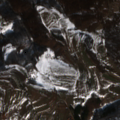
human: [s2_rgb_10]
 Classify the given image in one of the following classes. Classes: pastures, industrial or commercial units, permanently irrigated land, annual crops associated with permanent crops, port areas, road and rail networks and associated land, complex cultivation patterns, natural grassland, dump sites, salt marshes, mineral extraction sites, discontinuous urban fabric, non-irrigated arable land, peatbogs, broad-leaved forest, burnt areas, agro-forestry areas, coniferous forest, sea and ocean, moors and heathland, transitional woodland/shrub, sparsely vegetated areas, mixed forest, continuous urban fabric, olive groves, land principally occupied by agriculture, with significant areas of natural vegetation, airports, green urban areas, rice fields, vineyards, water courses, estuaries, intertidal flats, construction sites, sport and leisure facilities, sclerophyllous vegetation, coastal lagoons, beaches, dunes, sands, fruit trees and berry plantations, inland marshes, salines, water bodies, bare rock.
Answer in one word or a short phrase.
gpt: non-irrigated arable land, land principally occupied by agriculture, with significant areas of natural vegetation, broad-leaved forest, mixed forest, transitional woodland/shrub